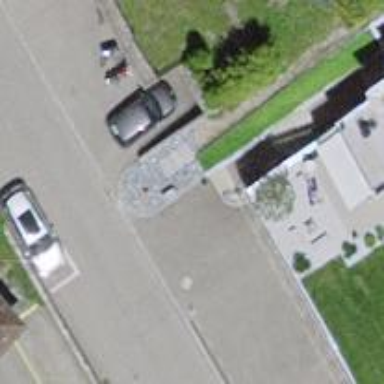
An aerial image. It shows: Asphalt sidewalk along the footway.